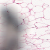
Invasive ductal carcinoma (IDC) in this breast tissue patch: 0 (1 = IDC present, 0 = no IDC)